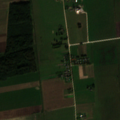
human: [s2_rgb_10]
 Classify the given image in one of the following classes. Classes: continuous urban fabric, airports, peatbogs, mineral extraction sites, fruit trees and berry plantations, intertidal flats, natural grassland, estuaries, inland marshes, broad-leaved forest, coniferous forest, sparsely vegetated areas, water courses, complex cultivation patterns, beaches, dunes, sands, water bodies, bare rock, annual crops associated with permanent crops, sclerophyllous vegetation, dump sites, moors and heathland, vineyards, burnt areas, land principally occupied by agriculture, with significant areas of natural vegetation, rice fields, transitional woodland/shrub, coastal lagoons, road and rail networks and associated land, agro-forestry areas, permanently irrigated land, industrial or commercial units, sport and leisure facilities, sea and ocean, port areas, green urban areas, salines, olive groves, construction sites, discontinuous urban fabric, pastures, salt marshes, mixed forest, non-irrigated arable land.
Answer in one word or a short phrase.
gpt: non-irrigated arable land, complex cultivation patterns, broad-leaved forest